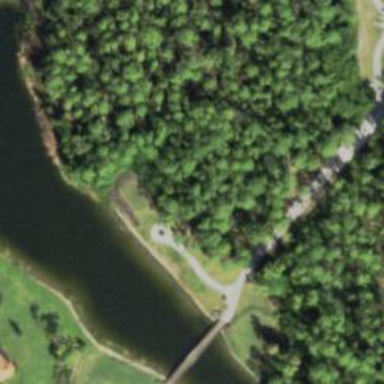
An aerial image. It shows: Path used for both walking and golf.